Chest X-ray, PA view. Patient: 57 years old, sex M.
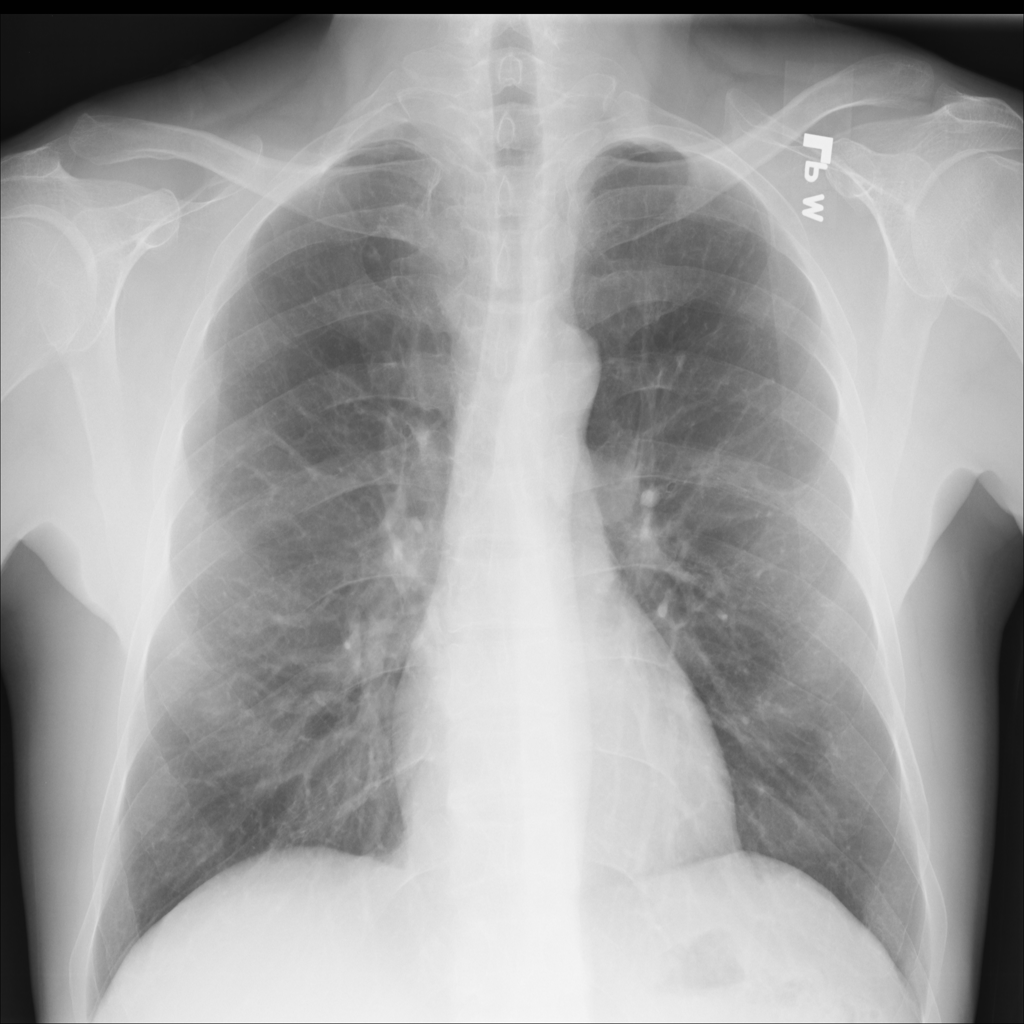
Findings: No Finding